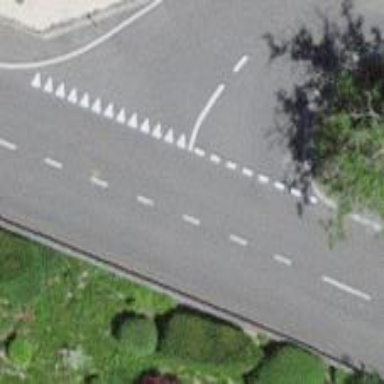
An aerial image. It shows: Road with "give way" sign.